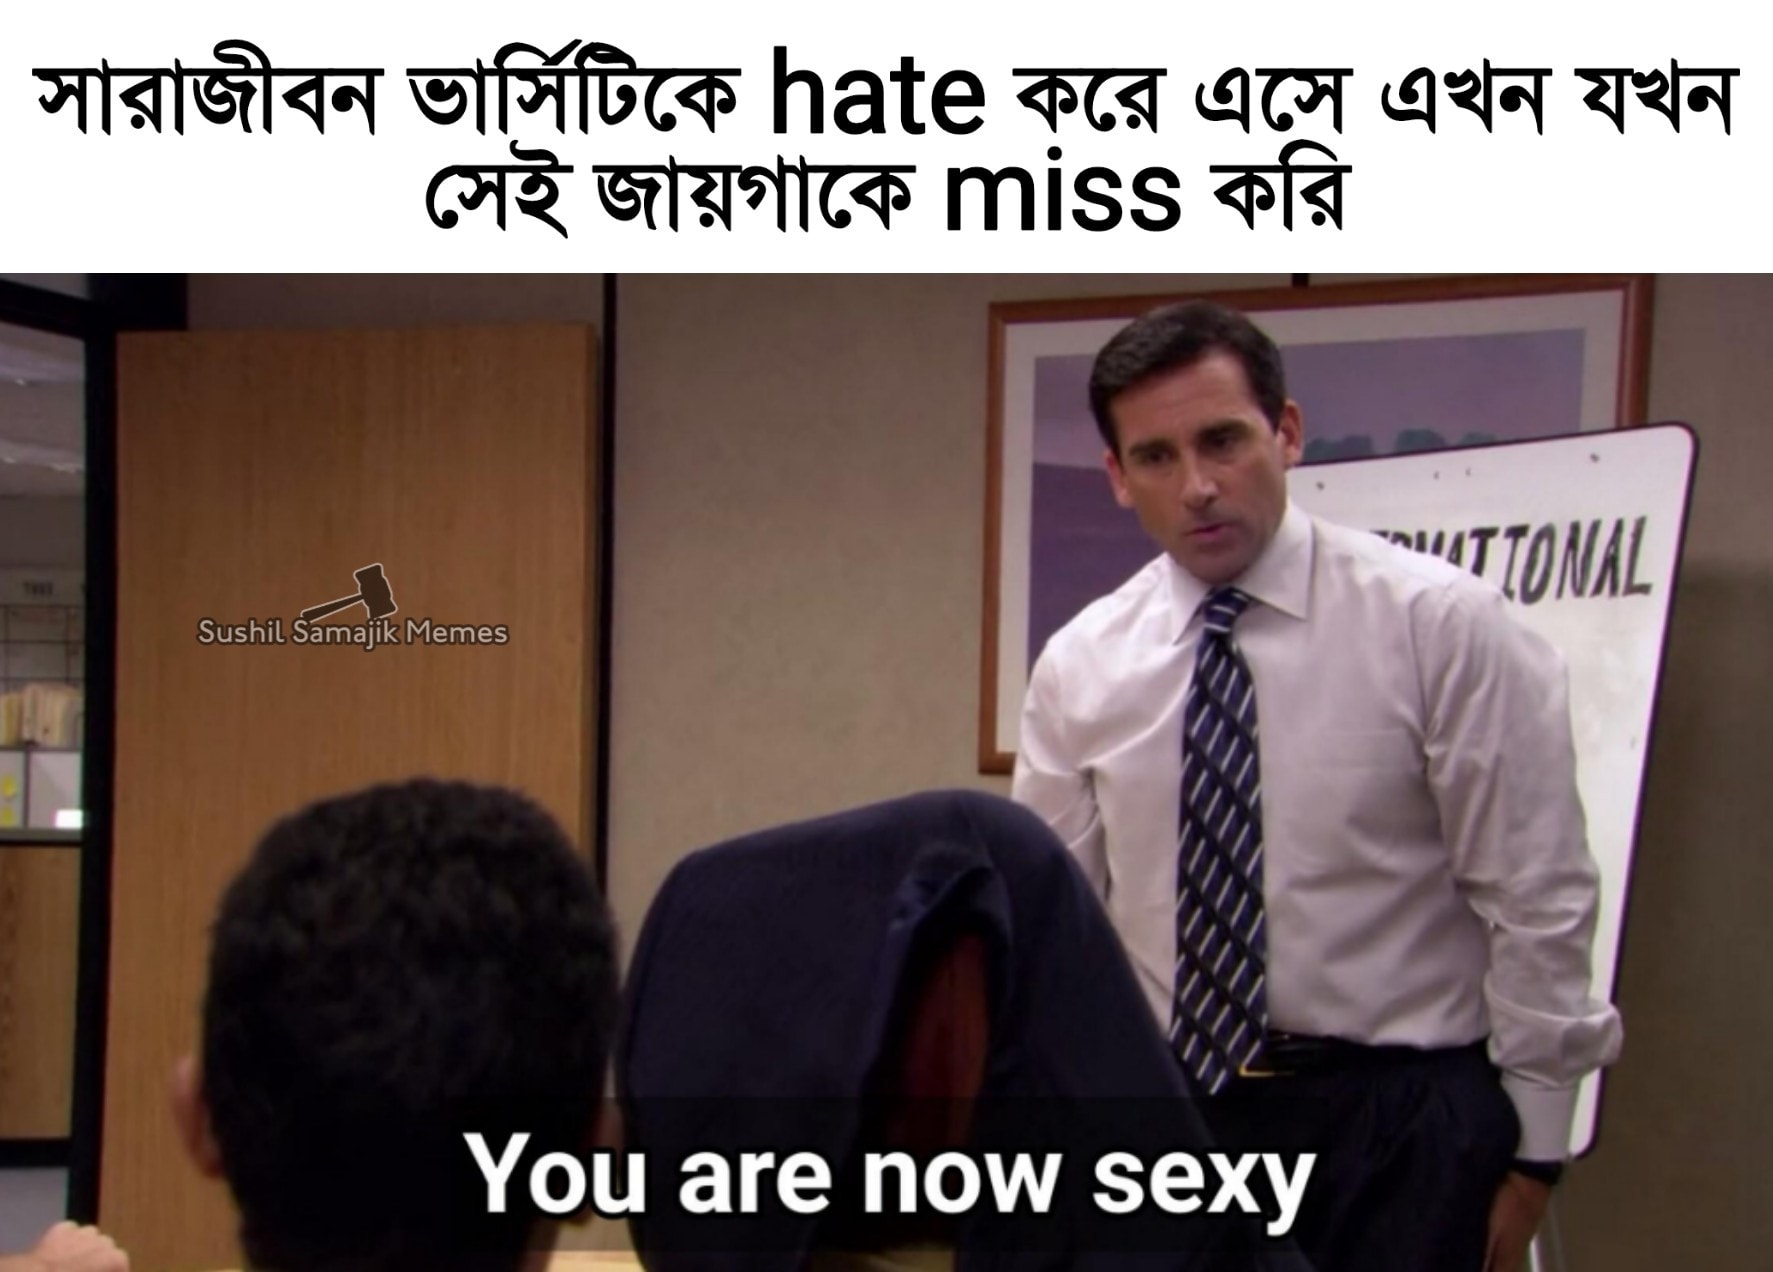
Caption: সারাজীবন ভার্সিটিকে hate করে এসে এখন যখন সেই জায়গাকে miss করি   You are now sexy
Label: non-hate